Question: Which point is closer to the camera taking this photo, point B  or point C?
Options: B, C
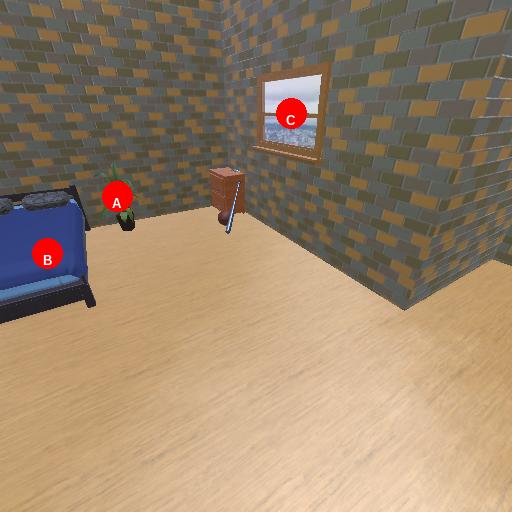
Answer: B